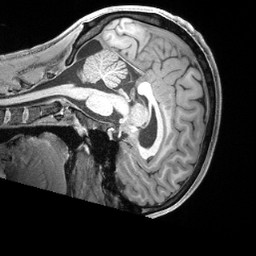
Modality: T1w
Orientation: sagittal
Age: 26
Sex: male
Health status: ill
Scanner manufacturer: siemens
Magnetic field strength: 3 T
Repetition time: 2.4 s
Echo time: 0.00222 s